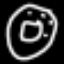
Label: donut